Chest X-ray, AP view. Patient: 27 years old, sex M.
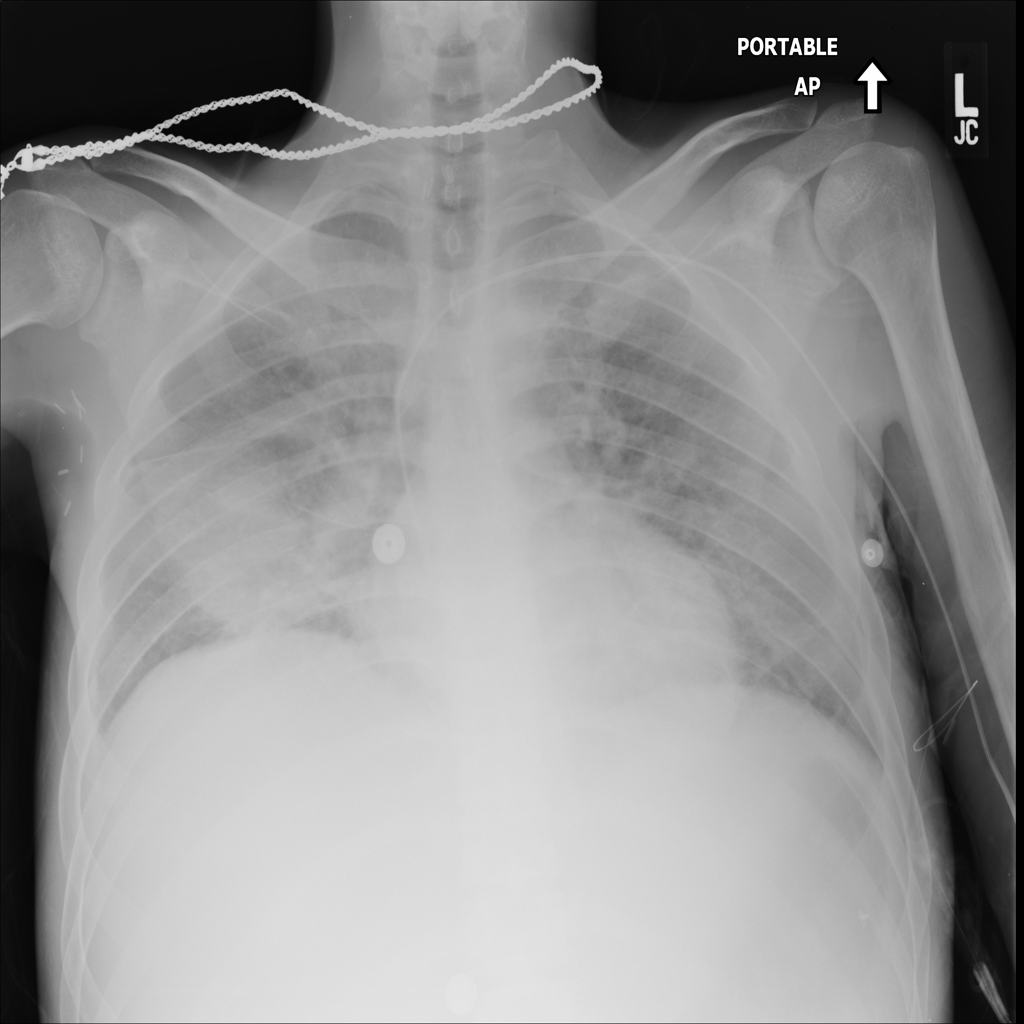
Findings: Effusion